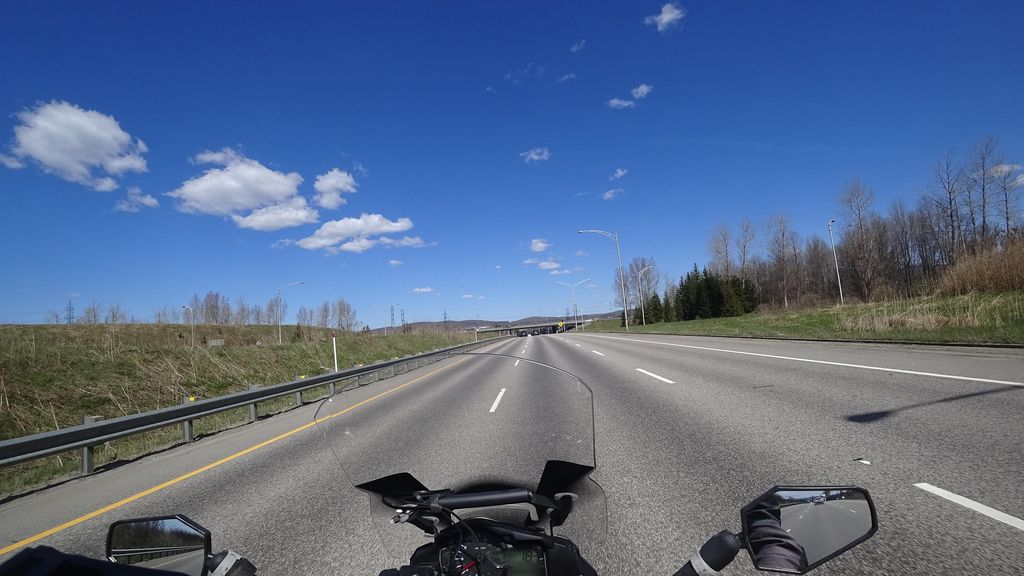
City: quebec_city